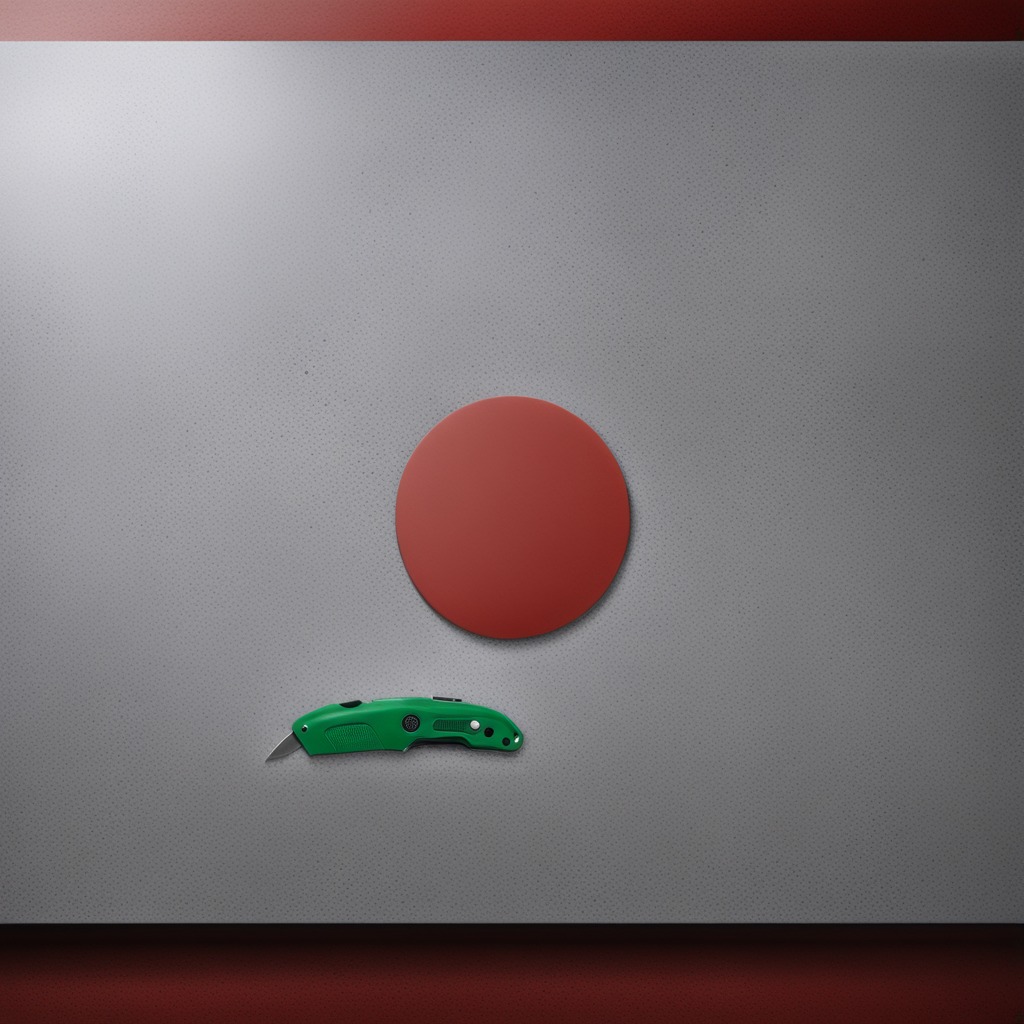
A utility knife lying on a clean granite tabletop covered with a red rubber mat inside a workshop under bright overhead lighting crisp shadows high clarity worn but beneath the mat